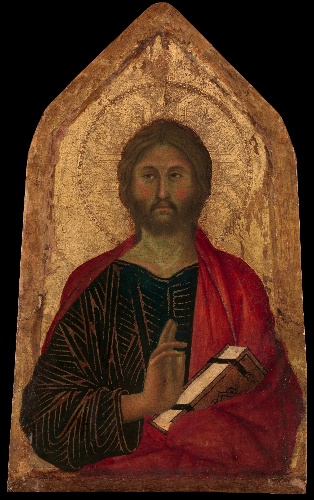
Title: Christ Blessing
Artist: Segna di Buonaventura
Artist bio: Italian, active Siena by 1298–died 1326/31
Date: ca. 1311
Object type: Painting
Classification: Paintings
Medium: Tempera on wood, gold ground
Dimensions: Overall, with shaped top, 15 1/2 x 9 1/2 in. (39.4 x 24.1 cm); painted surface 14 x 8 1/8 in. (35.6 x 20.6 cm)
Department: European Paintings
Credit line: Bequest of Adele L. Lehman, in memory of Arthur Lehman, 1965
Accession year: 1965
Repository: Metropolitan Museum of Art, New York, NY
Tags: Christ|Books